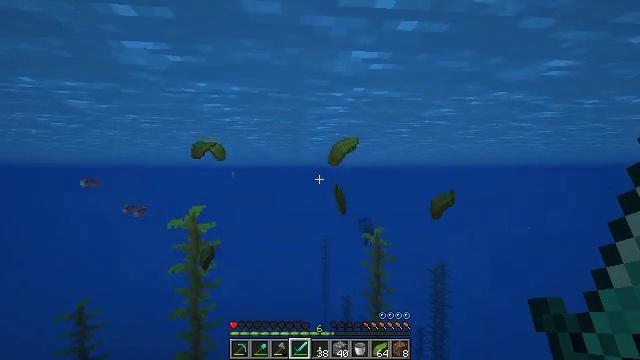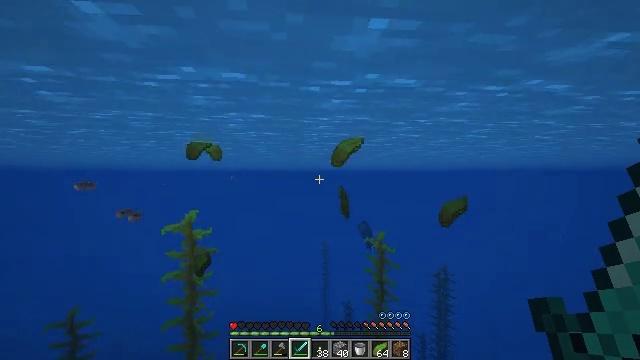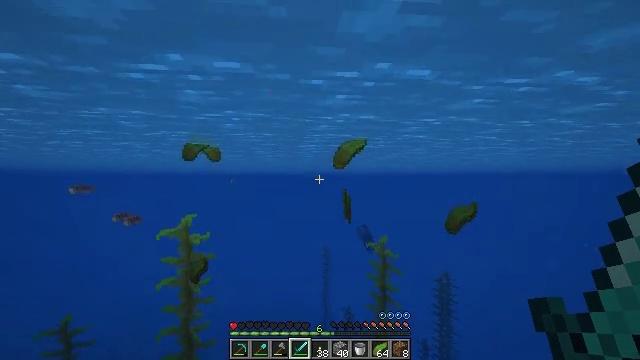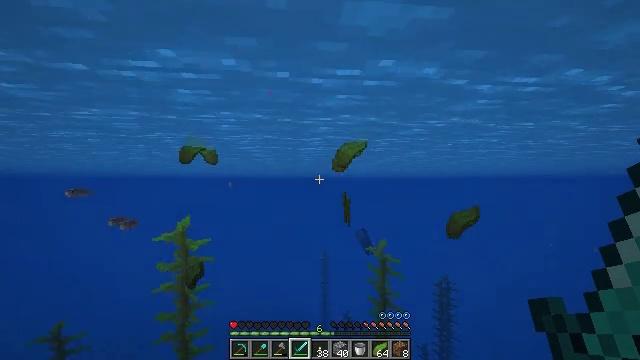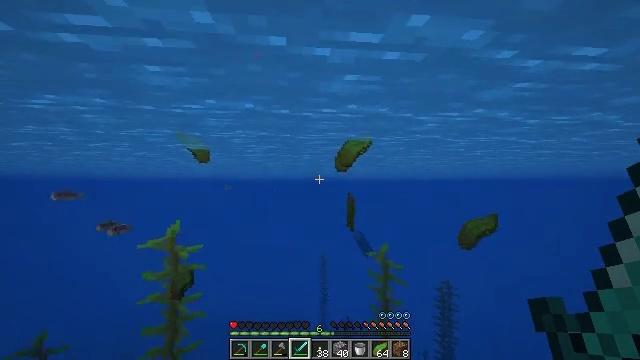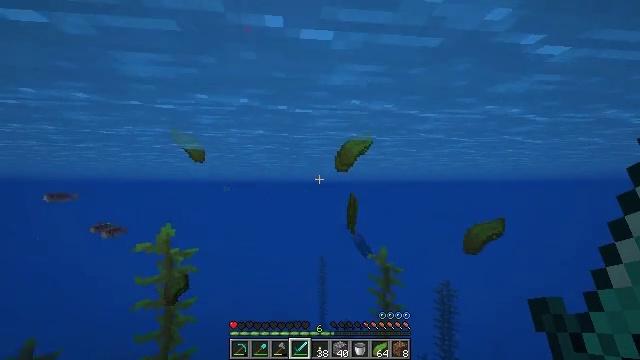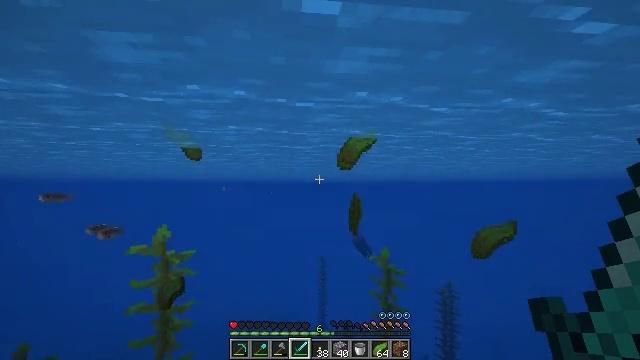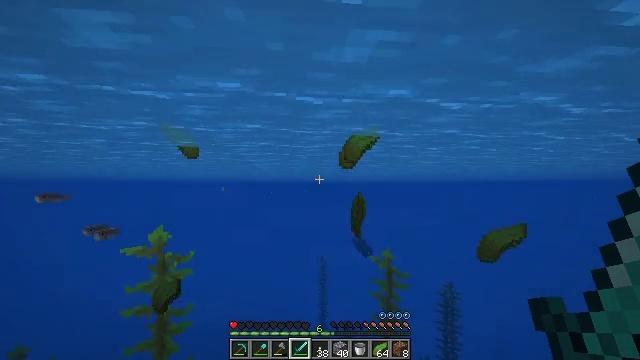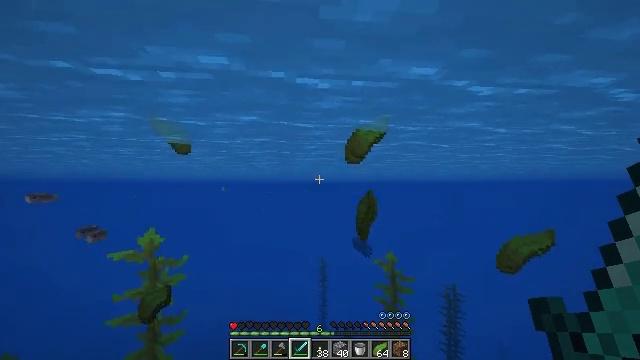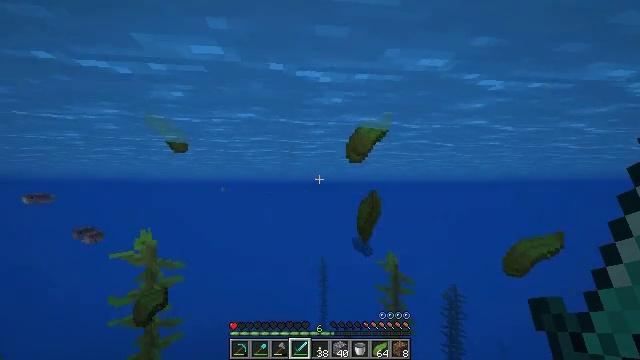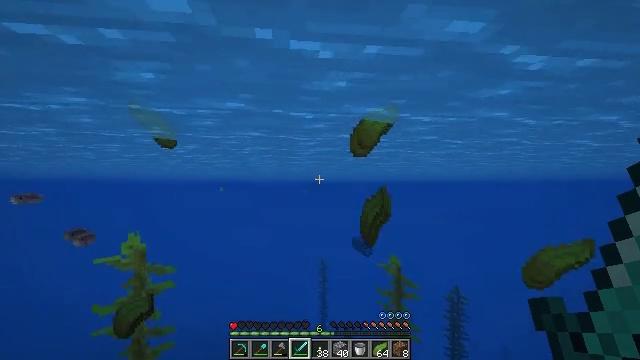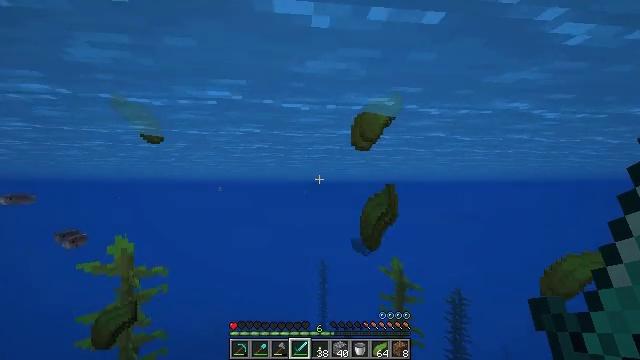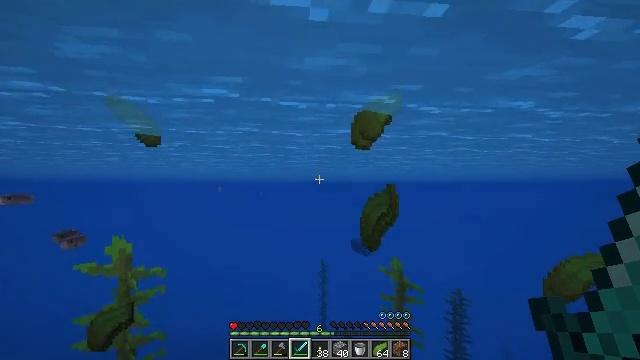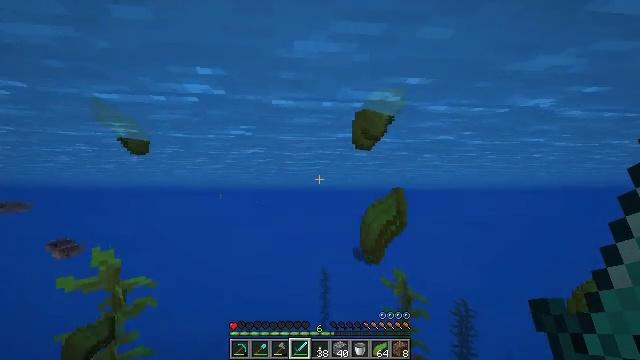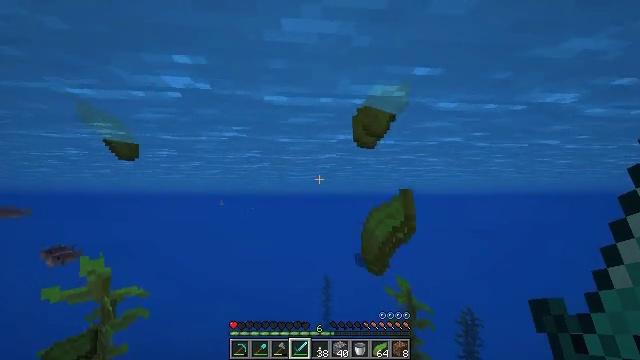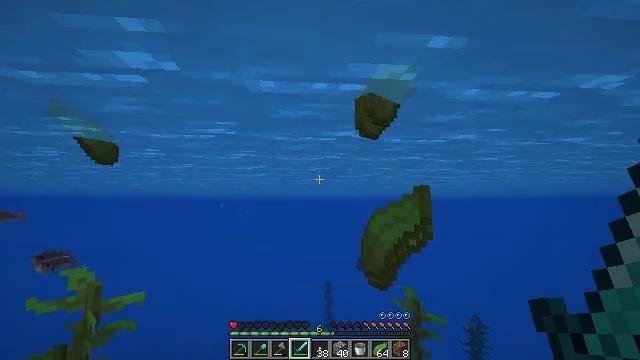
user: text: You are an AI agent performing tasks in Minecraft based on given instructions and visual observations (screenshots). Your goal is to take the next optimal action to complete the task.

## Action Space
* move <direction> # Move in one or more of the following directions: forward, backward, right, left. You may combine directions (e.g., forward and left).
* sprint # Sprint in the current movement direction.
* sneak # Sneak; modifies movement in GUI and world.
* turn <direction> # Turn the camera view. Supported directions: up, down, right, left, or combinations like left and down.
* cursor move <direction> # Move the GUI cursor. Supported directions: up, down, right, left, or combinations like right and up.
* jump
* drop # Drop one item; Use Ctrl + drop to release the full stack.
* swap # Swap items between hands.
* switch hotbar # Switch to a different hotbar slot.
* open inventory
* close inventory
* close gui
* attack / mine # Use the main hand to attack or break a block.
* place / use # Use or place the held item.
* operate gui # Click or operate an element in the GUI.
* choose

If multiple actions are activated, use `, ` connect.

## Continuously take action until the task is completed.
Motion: motion action
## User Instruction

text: Remove a lily of the valley from the inventory.
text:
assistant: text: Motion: move forward, sprint
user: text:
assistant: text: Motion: move forward, sprint
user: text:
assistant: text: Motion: move forward, sprint
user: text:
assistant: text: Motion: move forward, sprint
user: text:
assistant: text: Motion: move forward, sprint
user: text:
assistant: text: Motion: move forward, sprint
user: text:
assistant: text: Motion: move forward, sprint
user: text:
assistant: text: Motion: move forward, sprint
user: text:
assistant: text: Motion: move forward and move right, sprint
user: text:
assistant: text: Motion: move forward and move right, sprint
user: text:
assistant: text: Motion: move forward and move right, sprint
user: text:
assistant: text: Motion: move forward and move right, sprint
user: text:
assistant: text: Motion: move forward, sprint, turn up
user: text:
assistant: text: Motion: move forward, sprint, turn up
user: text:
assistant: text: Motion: move forward, sprint
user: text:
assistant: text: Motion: move forward, sprint
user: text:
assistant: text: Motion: move forward, sprint
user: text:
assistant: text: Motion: move forward, sprint
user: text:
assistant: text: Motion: move forward, sprint, turn left
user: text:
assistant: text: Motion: move forward, sprint, turn left
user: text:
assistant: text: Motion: move forward, sprint, turn left and up
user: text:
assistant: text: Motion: move forward, sprint, turn left and up
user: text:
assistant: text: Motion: move forward, sprint, turn left
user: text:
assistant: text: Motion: move forward, sprint, turn left
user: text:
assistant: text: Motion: move forward, sprint, turn left and down
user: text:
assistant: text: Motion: move forward, sprint, turn left and down
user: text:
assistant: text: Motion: move forward, sprint, turn left and down
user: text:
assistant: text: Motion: move forward, sprint, turn left and down
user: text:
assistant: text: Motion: move forward, sprint, turn left and down
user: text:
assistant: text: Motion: move forward, sprint, turn left